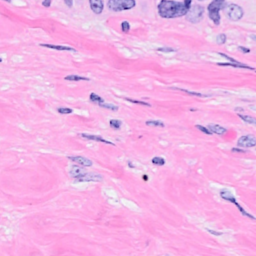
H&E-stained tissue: Breast